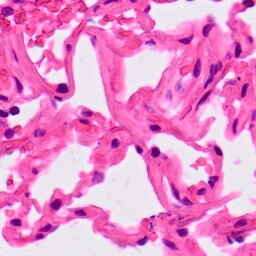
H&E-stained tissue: Lung